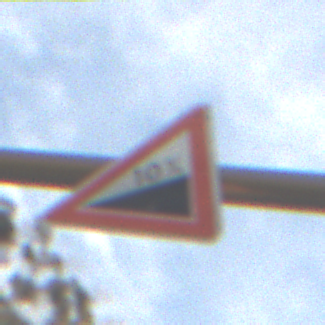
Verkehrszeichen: Steigung10
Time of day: SunriseSunset
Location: Outdoor (Nature)
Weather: PartlyCloudy
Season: NotSpecified
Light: Natural